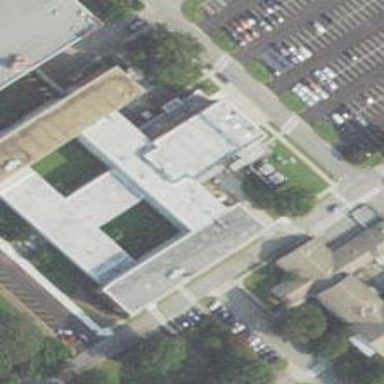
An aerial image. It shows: College building.